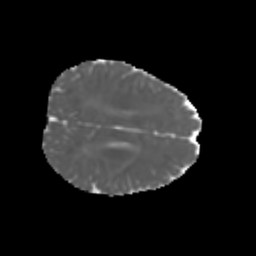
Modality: MD
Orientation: axial
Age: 6
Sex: male
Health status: healthy